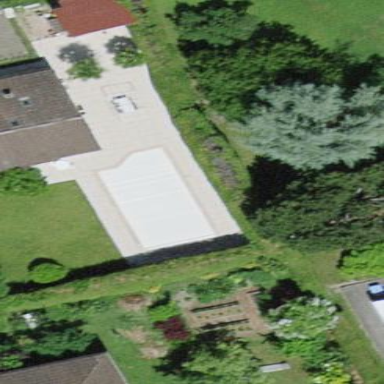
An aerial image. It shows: Swimming pool located in leisure land.